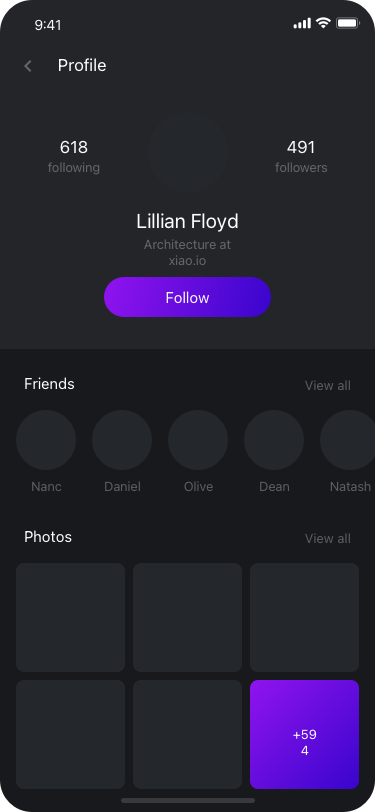
Text in this UI design:
Follow
618
491
following
followers
Profile
Lillian Floyd
Architecture at xiao.io
Photos
View all
+594
Nancy
Daniel
Olive
Deans
Natasha
Friends
View all